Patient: sex F, age 68
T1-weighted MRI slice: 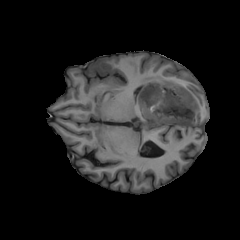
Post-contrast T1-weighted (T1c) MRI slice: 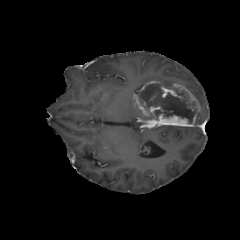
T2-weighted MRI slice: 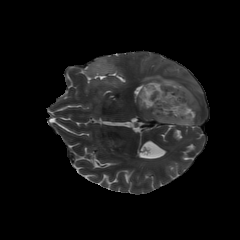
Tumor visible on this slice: yes
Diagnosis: Glioblastoma, IDH-wildtype
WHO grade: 4